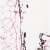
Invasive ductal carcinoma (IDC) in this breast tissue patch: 0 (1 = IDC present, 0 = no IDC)